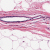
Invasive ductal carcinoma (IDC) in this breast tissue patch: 0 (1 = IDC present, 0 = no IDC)